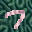
Label: 7